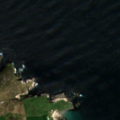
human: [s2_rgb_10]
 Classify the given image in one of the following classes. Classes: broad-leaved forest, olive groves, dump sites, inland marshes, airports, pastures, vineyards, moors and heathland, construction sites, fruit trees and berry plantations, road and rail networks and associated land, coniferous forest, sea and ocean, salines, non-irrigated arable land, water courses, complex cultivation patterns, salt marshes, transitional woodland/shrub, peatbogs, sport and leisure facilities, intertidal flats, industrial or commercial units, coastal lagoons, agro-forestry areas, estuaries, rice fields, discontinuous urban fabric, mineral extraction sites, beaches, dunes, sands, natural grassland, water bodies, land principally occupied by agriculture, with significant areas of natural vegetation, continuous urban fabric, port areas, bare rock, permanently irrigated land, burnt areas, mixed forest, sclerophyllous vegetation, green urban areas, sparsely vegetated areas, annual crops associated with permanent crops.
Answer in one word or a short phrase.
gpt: land principally occupied by agriculture, with significant areas of natural vegetation, sea and ocean